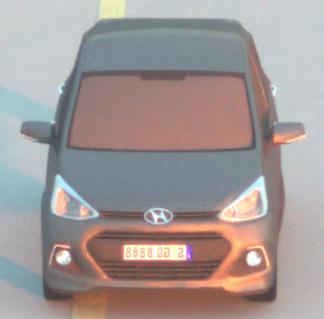
Make: Hyundai
Model: i10
Detailed model: Gen. 2
Model produced from: 2013
Model produced until: 2019
Doors: 5
Color: gray
Road condition: dry road
Daytime: sunrise or sunset
Contrast: medium contrast